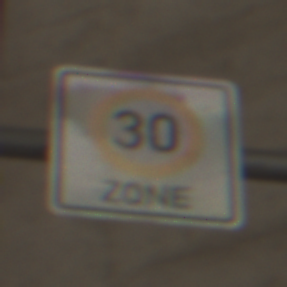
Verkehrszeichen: BeginnZone30
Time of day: Midday
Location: Roofed (Tunnel)
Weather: NotSpecified
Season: NotSpecified
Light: Natural